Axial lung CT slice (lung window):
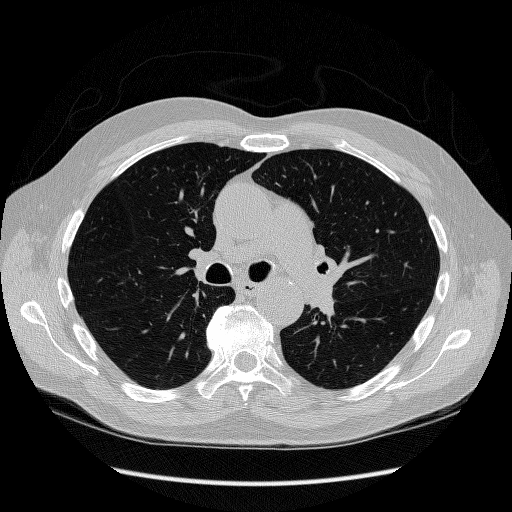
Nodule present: no